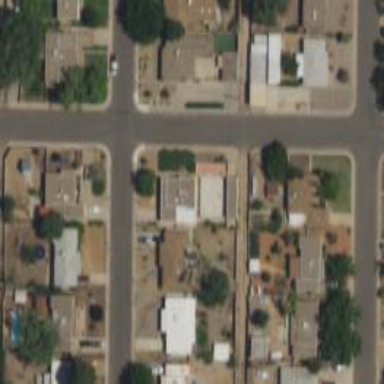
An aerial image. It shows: Alley classified as service road.